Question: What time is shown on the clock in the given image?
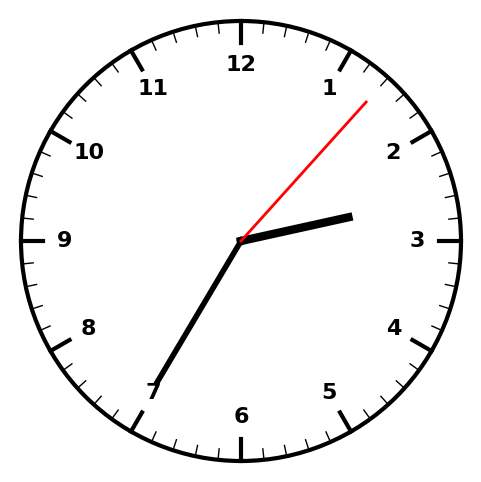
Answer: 02:35:07